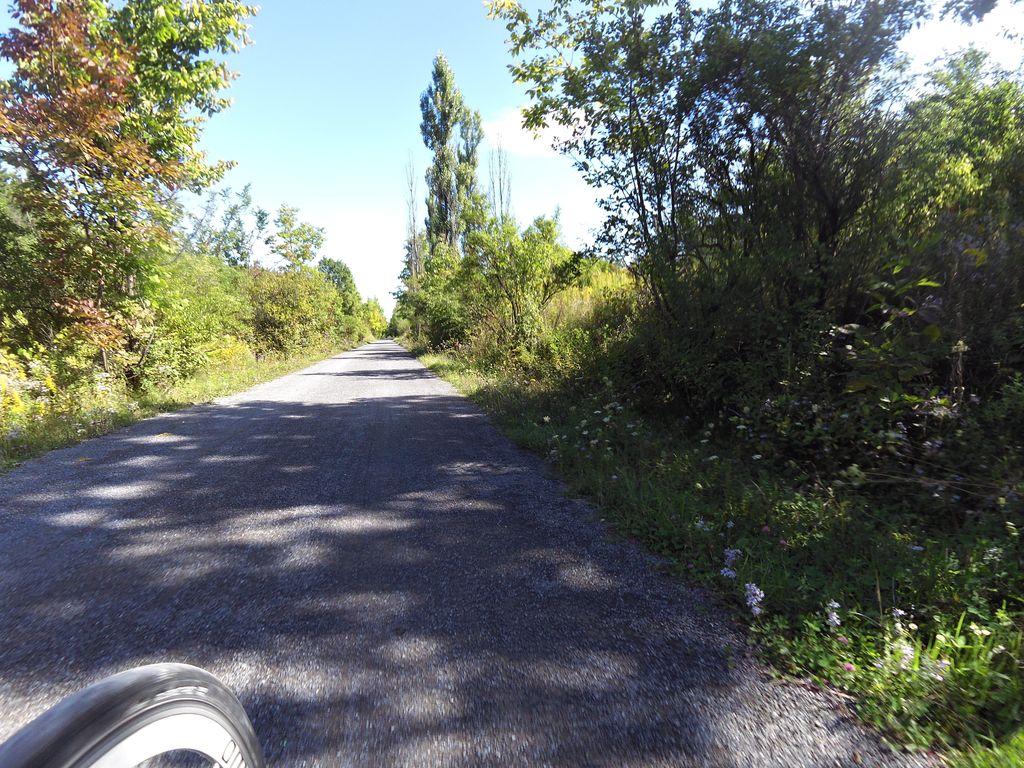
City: ottawa-gatineau